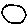
Label: moon